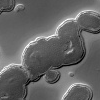
Atmospheric dust classification: not_dusty